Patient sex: F
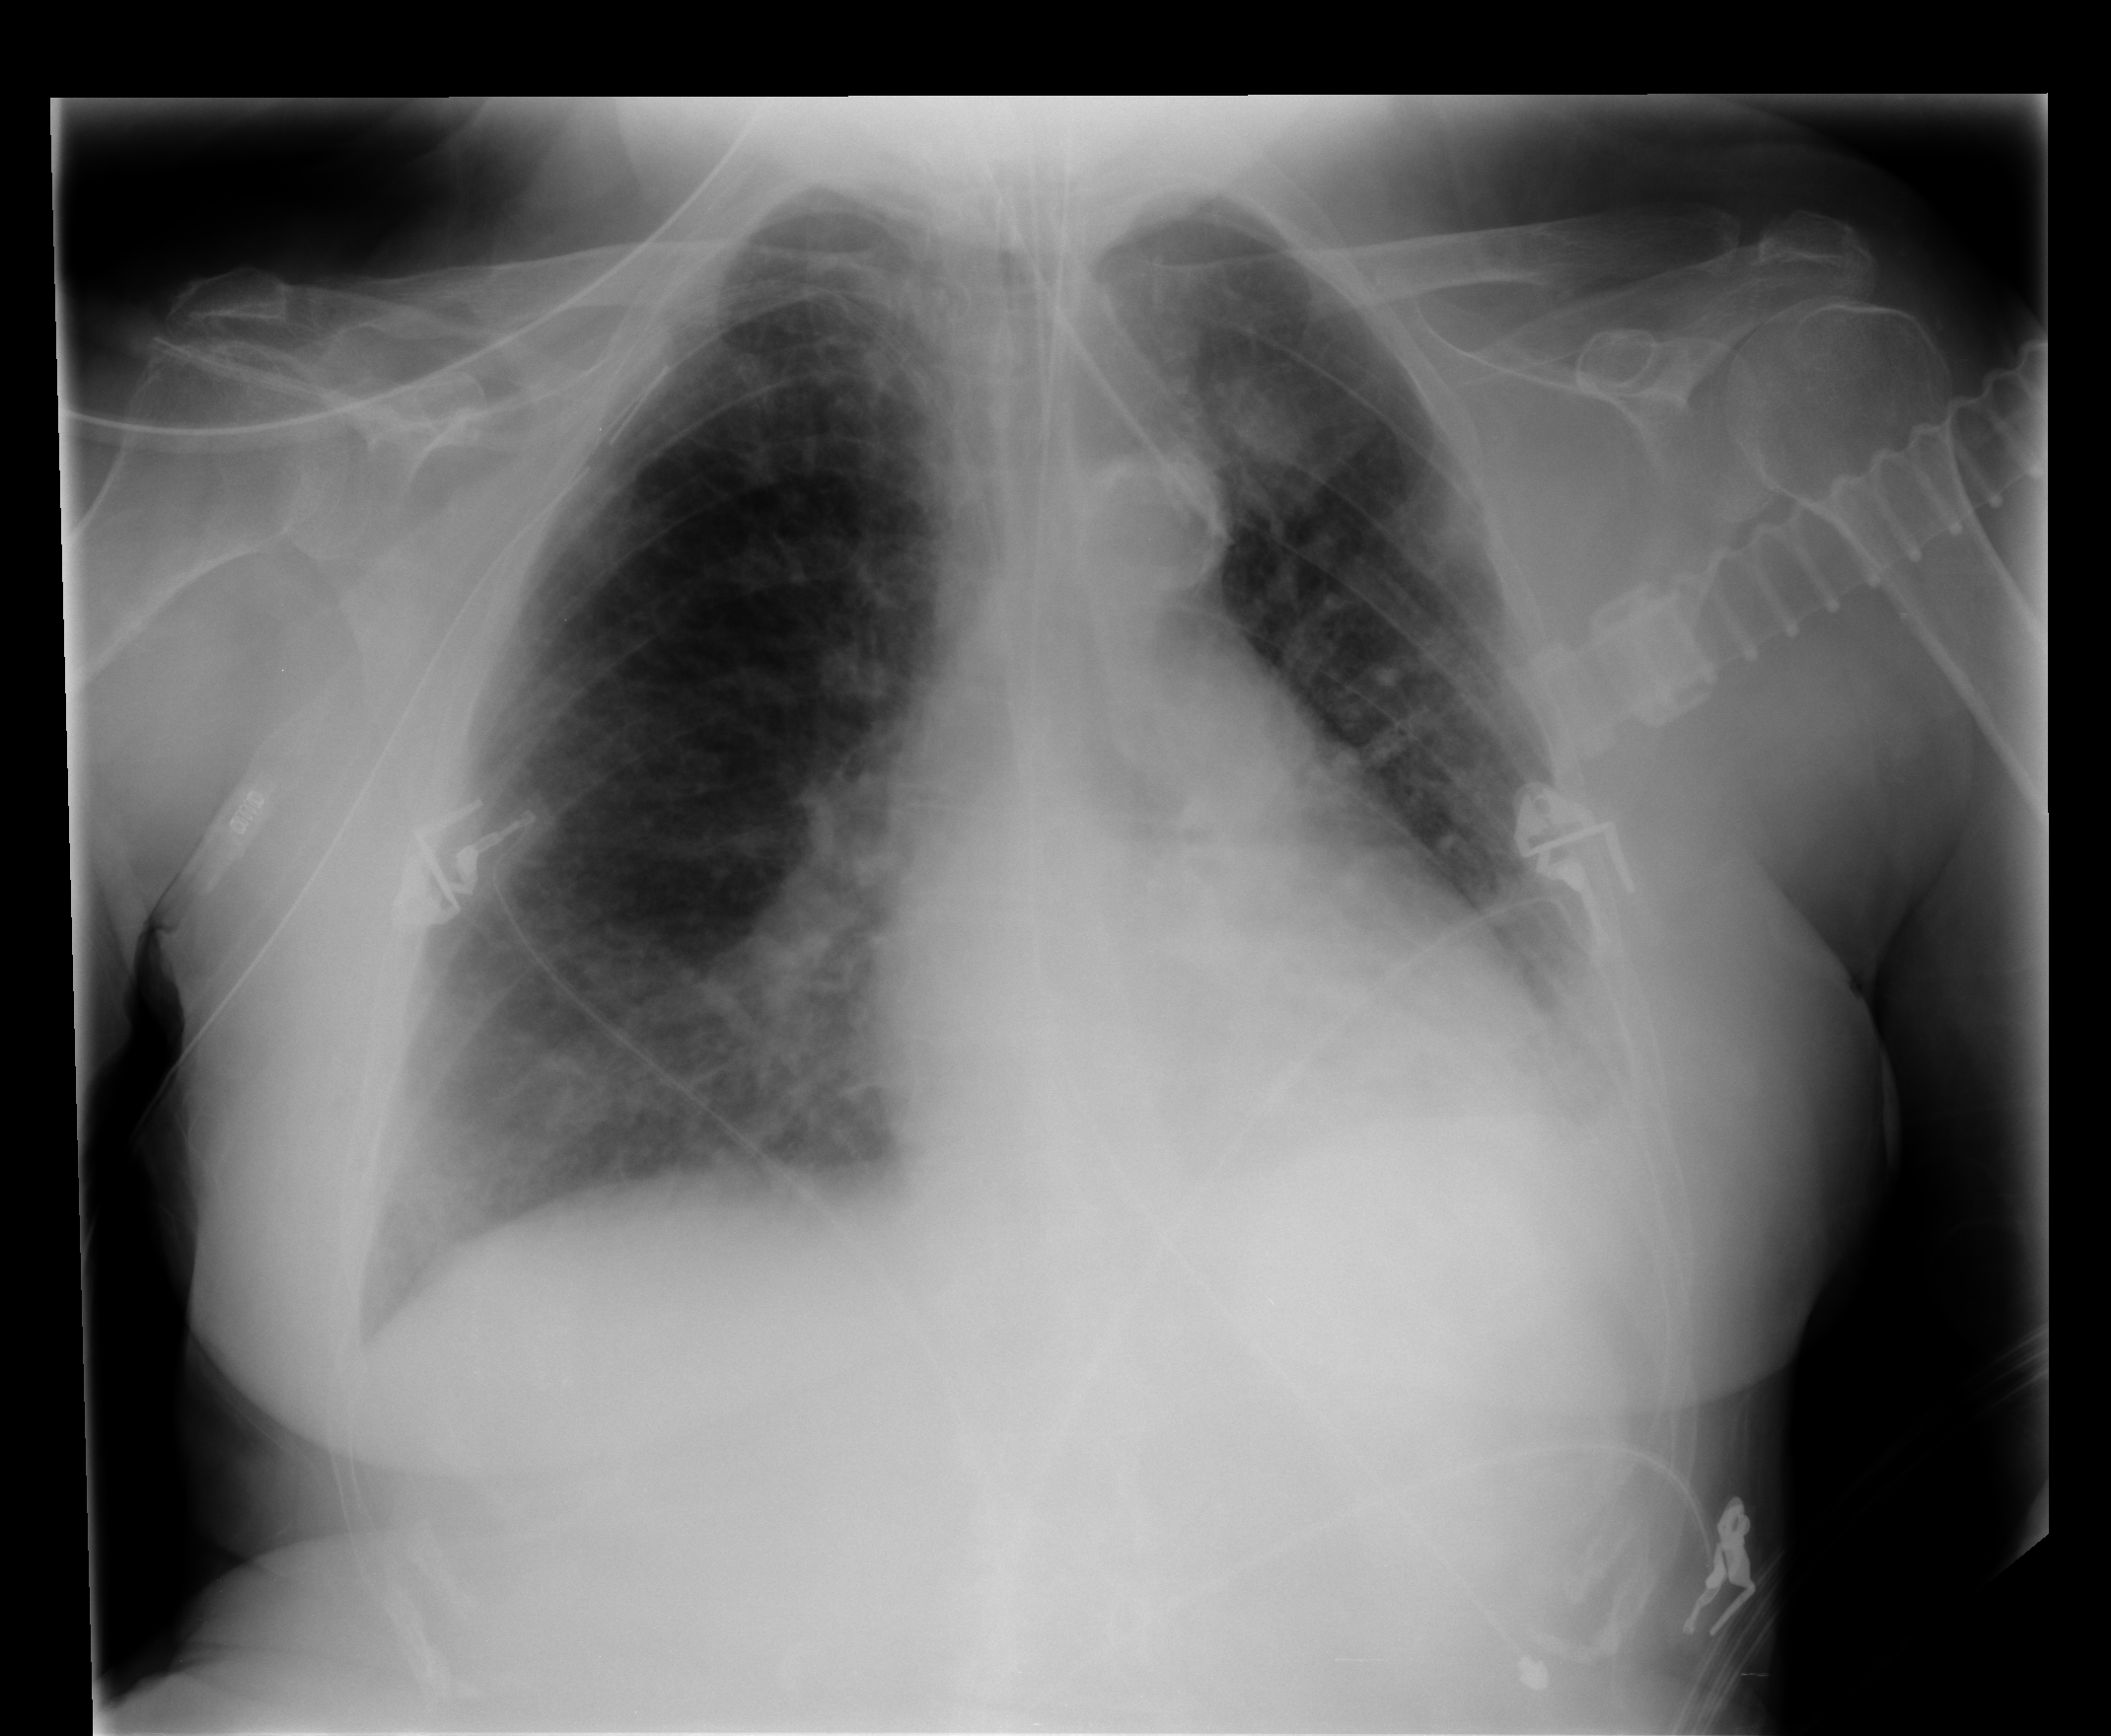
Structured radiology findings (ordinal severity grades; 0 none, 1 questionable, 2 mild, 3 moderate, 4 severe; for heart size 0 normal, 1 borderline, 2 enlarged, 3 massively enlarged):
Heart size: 0
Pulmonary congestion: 2
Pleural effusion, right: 0
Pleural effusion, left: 2
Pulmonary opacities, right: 2
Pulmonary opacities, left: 2
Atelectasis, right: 2
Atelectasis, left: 2